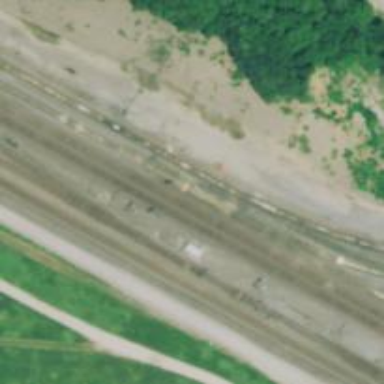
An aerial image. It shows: Railway spur junction.